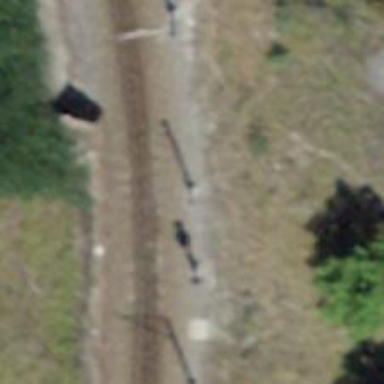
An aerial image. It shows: Catenary mast for power lines.